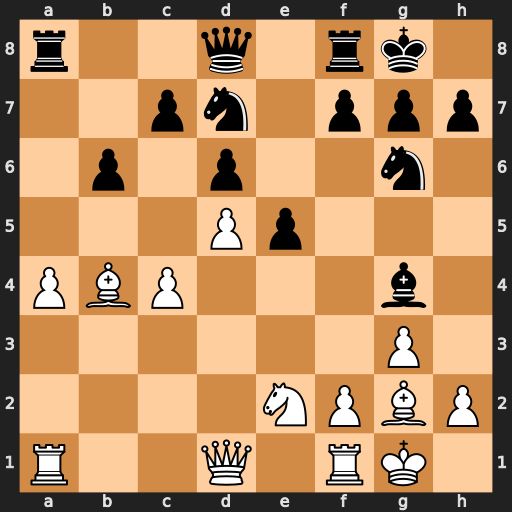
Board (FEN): r2q1rk1/2pn1ppp/1p1p2n1/3Pp3/PBP3b1/6P1/4NPBP/R2Q1RK1
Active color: w
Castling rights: -
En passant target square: -
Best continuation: f3 Bh5 g4